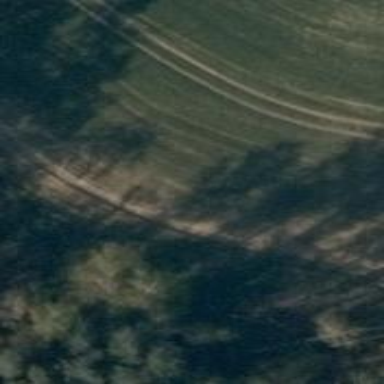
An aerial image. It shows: Dirt track road with grade3 tracktype.